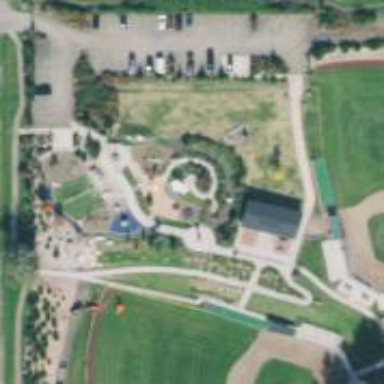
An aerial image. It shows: Playground with roundabout.